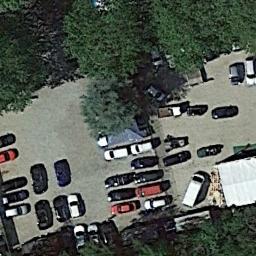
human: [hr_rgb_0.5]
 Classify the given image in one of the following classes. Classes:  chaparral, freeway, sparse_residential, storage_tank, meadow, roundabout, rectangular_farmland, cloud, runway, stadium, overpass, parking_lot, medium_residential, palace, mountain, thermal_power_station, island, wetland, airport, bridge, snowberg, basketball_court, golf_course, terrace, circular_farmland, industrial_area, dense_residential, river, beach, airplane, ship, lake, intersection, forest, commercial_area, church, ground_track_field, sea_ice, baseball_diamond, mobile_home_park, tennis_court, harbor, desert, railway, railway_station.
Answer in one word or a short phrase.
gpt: parking_lot